Aerial crown-view tile of a tropical tree (Barro Colorado Island, Panama), acquired 20250512:
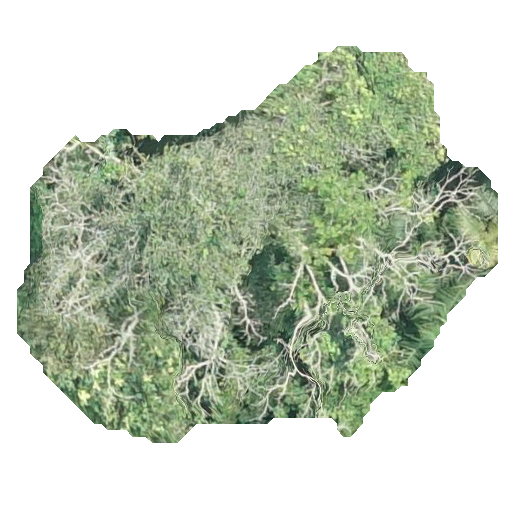
Species: Trattinnickia aspera
GBIF accepted scientific name: Trattinnickia aspera
Crown area: 192.98 m²